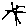
Label: star